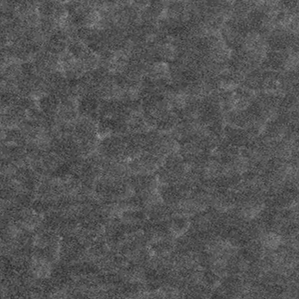
Label: frost